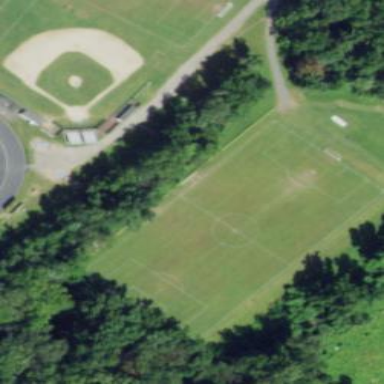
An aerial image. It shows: Soccer pitch for leisureland activities.